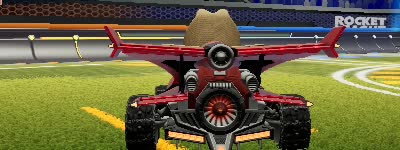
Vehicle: aftershock